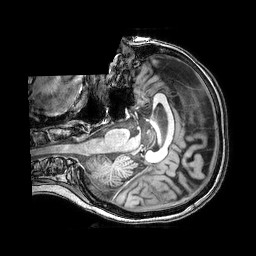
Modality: T1w
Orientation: axial
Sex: female
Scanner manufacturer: philips
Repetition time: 0.008087 s
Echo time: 0.0037 s